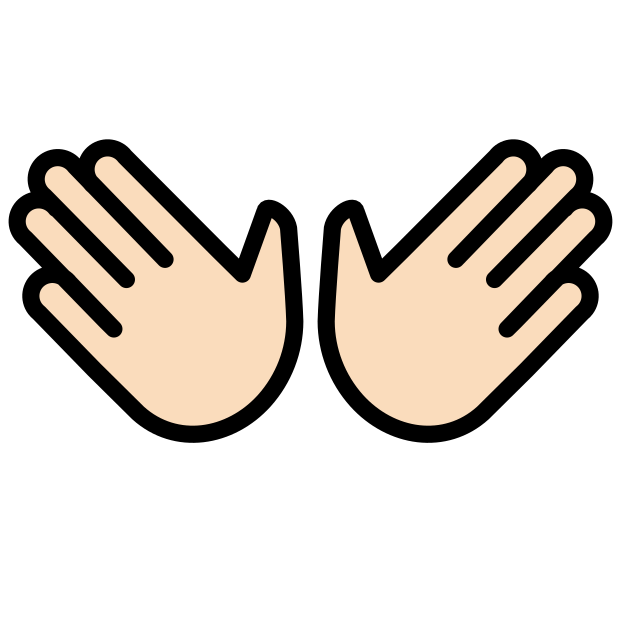
open hands: light skin tone